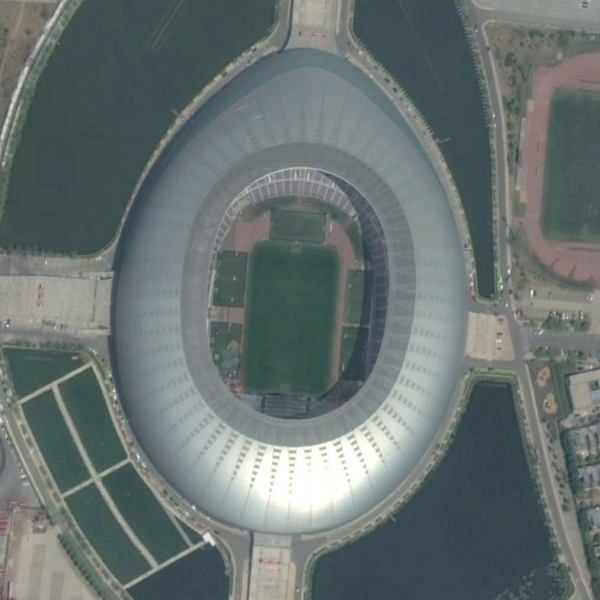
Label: Stadium